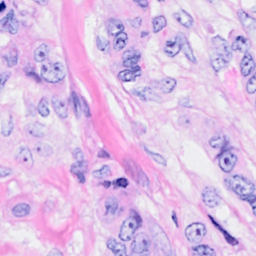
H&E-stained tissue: Breast